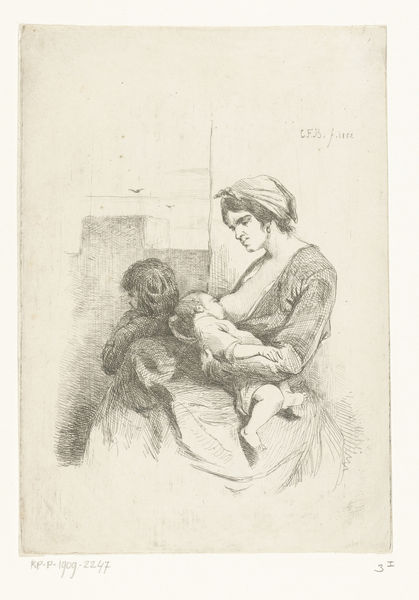
Titel: Moeder geeft haar kind de borst
Künstler: Carel Frederik (II) Bendorp
Standort: Amsterdam
Institution: Rijksmuseum
Schlagwörter: fuß, weiß, gelb, sitzen, brust, frau, grau, kleid, ohrring, schwarz, skizze, stuhl, zeichnung, alt, trinken, wand, arme, halten, gewand, haare, kind, mutter, kinder, vergilbt, baby, haarband, kopftuch, amme, stillen, milch, schwarz weiß, kleinkind, gelblich, schwaz, säugen, stillende frau mit baby